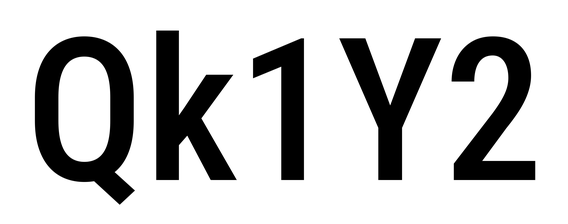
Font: Roboto_Condensed_Medium